Fundus camera: zeiss
Shooting center: midpoint
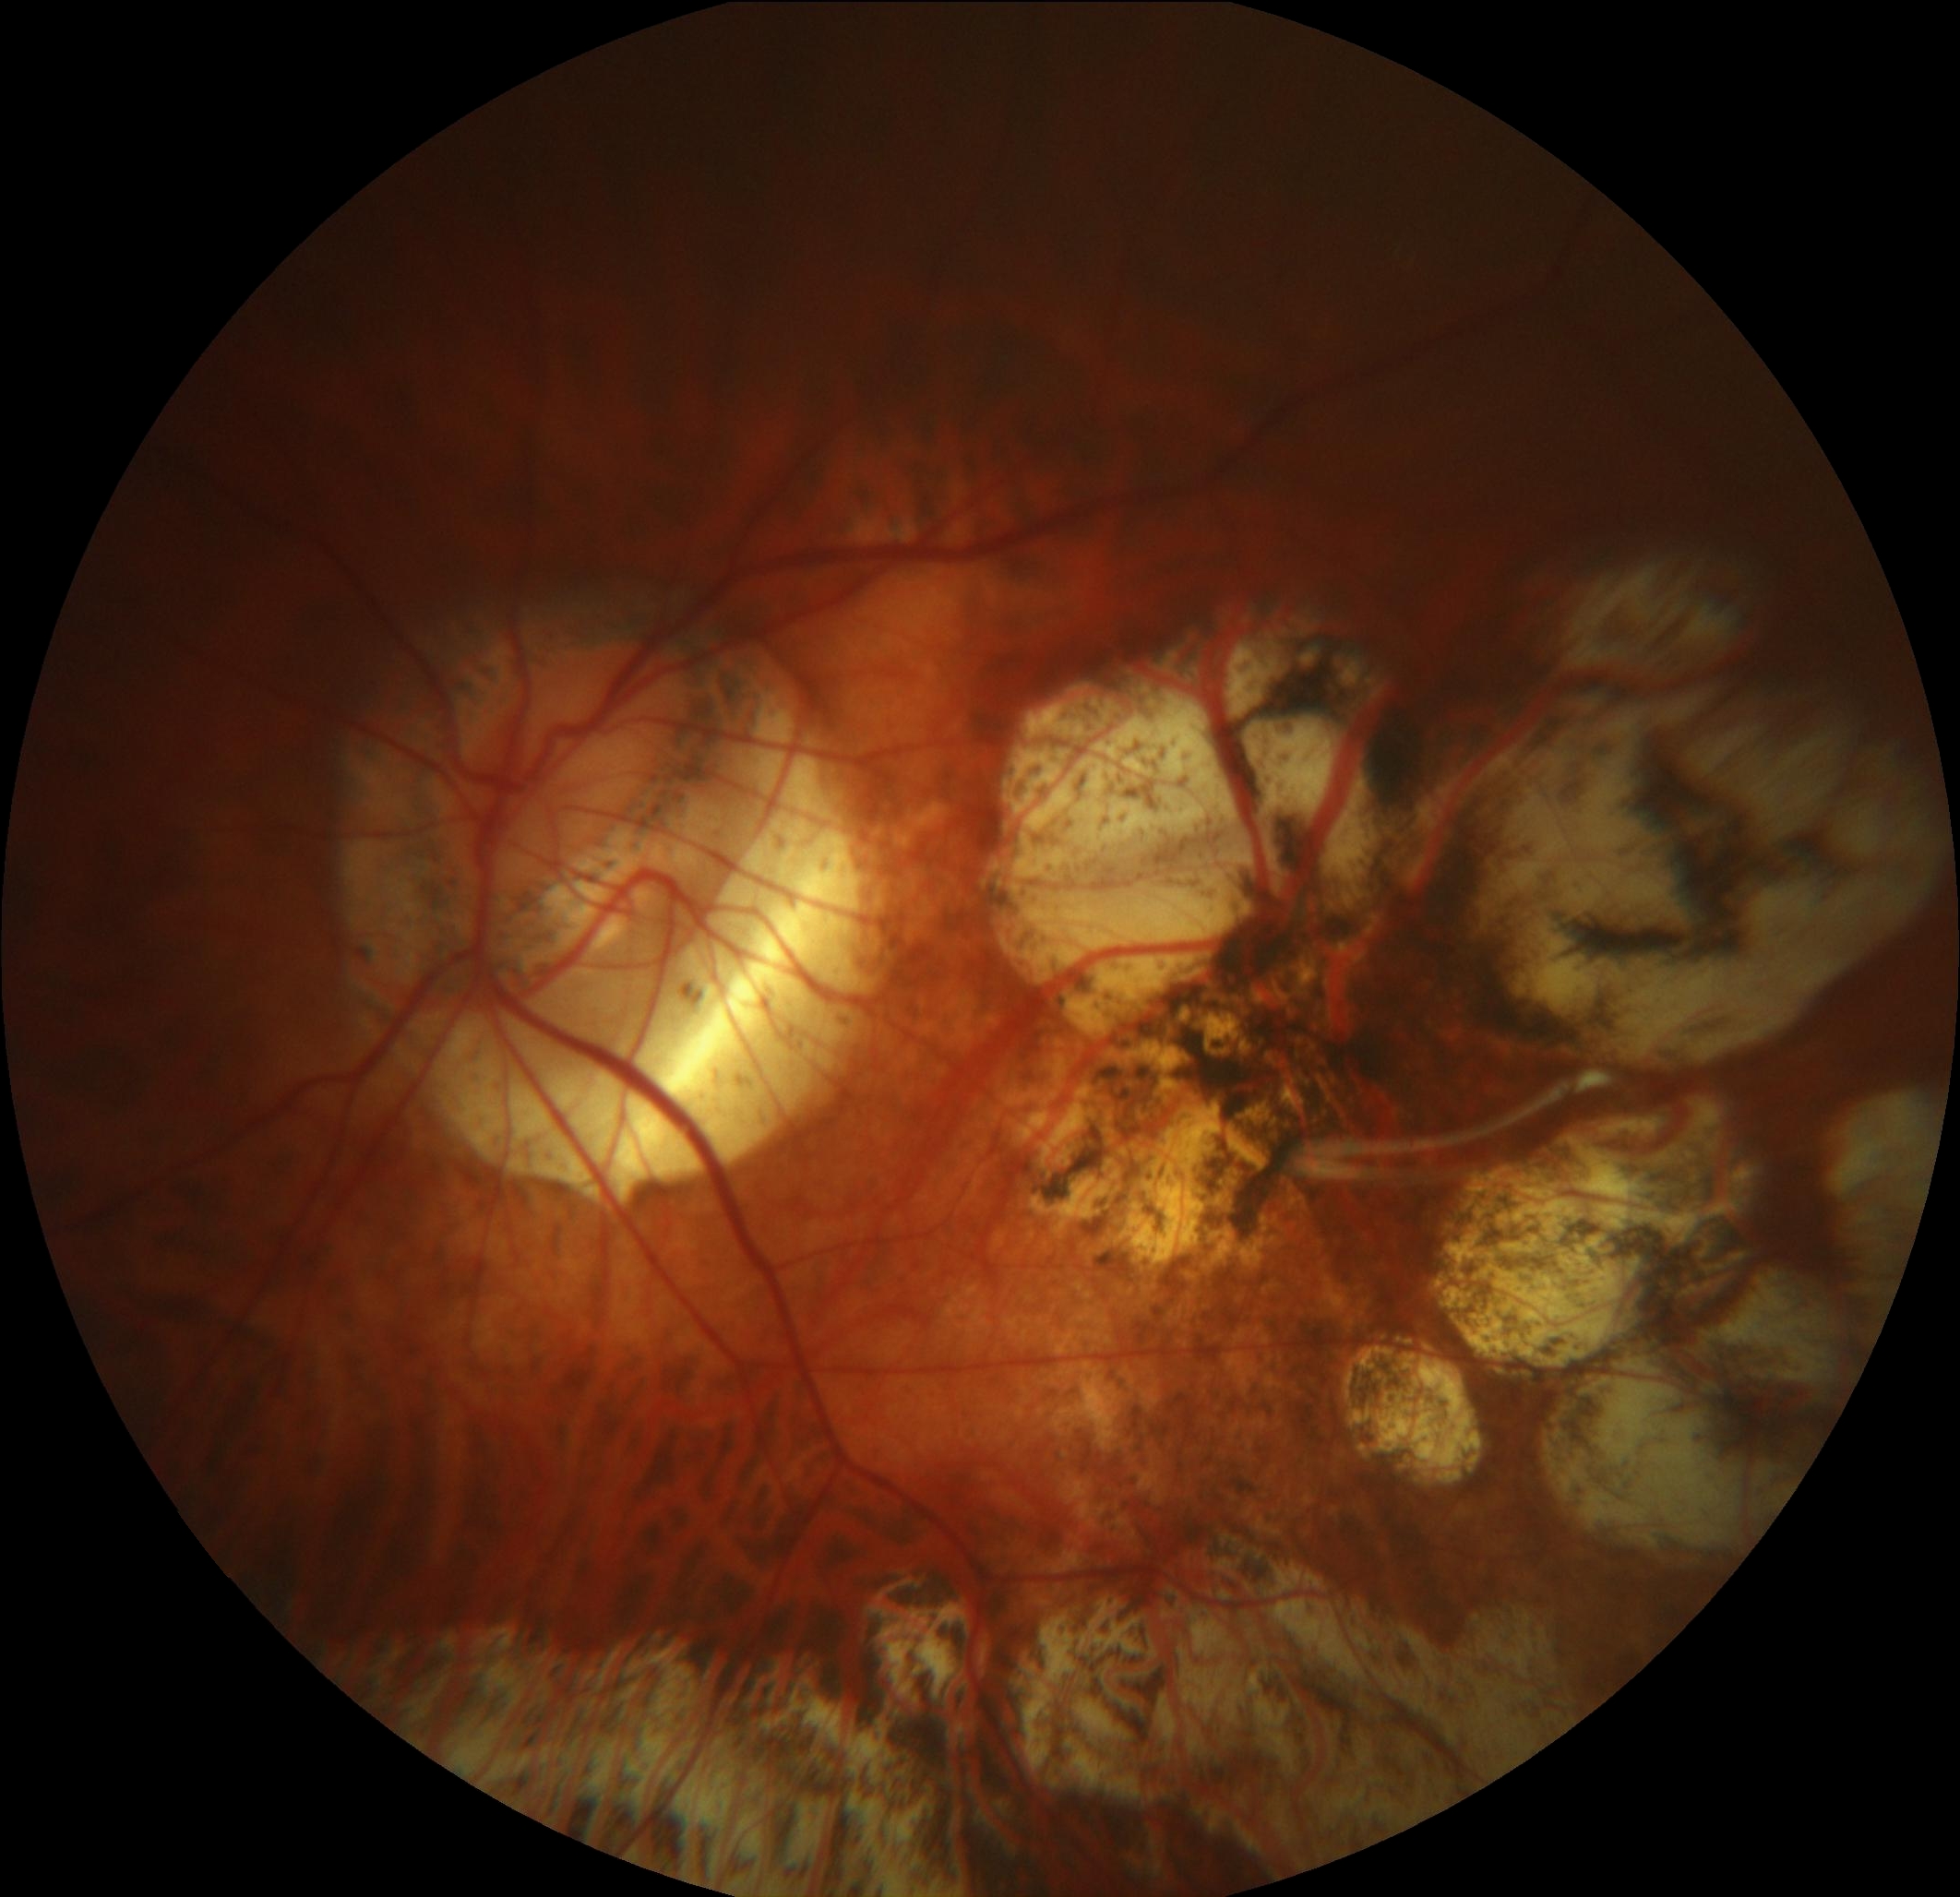
Pathologic myopia: yes
Patchy retinal atrophy: present
Retinal detachment: absent